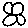
Label: flower